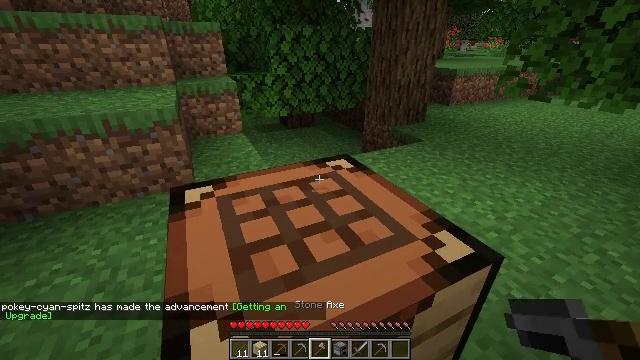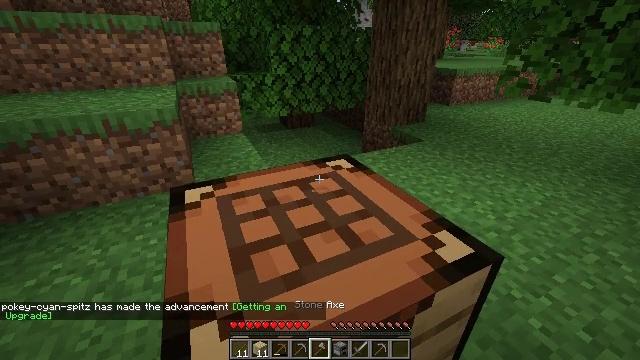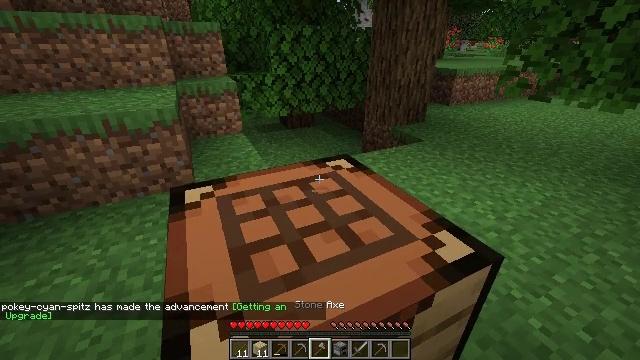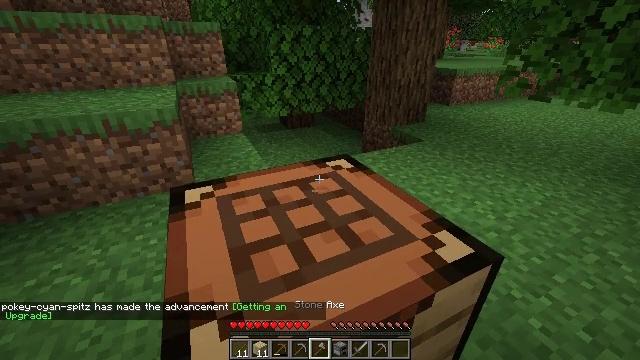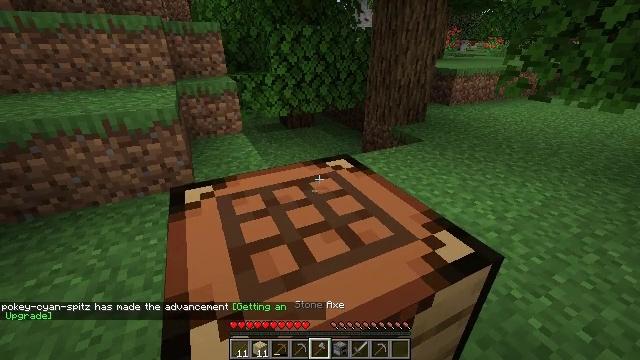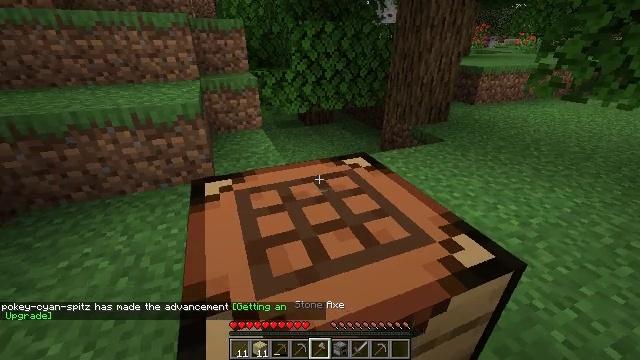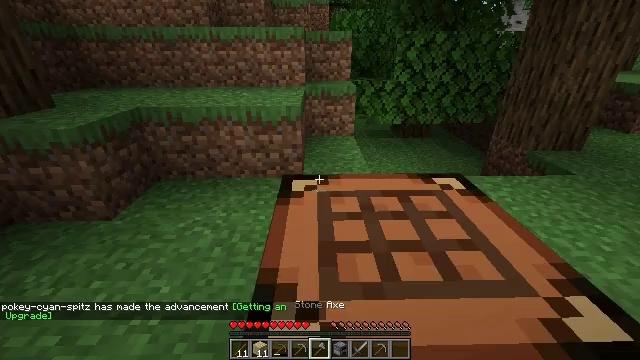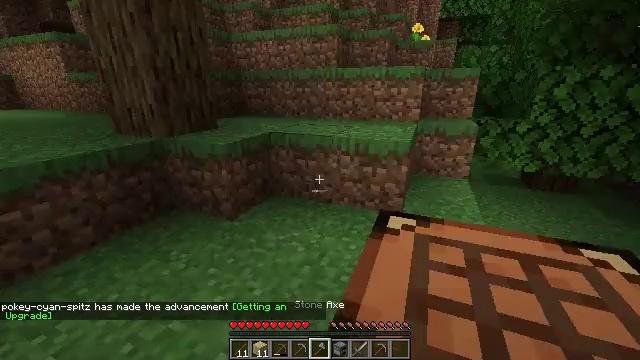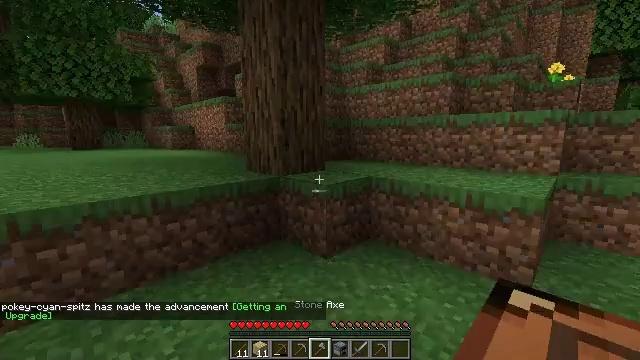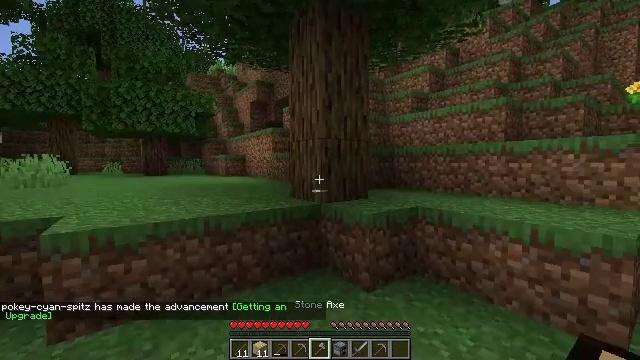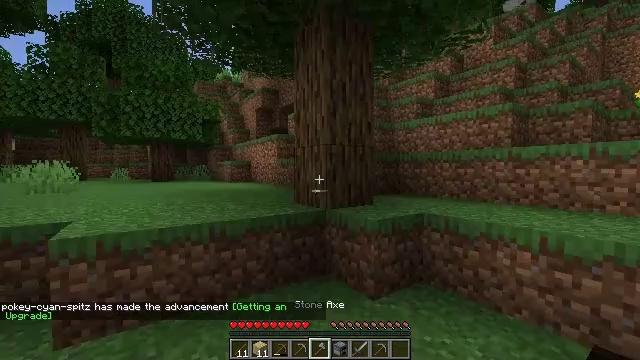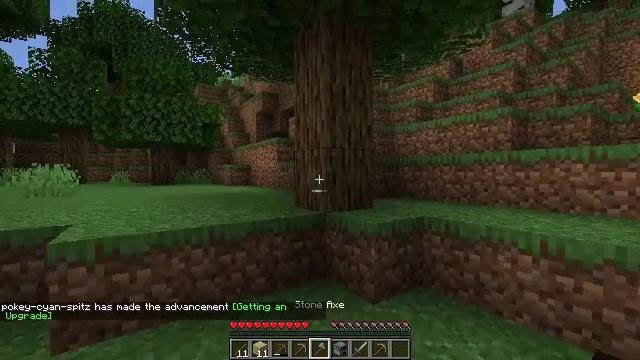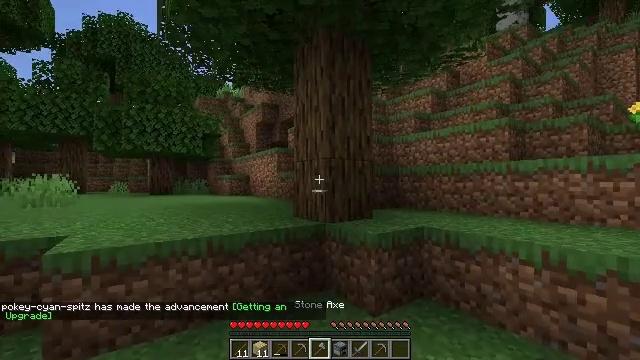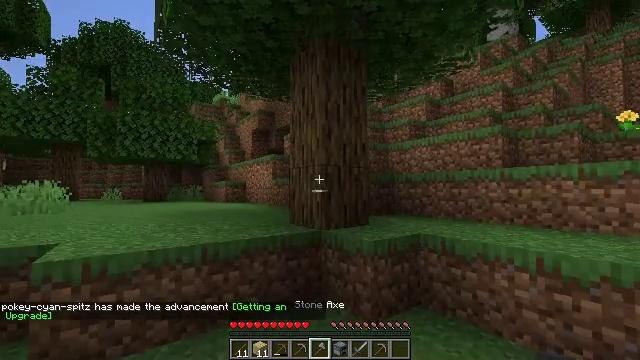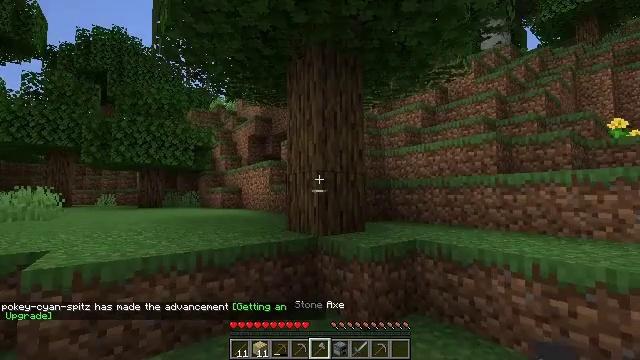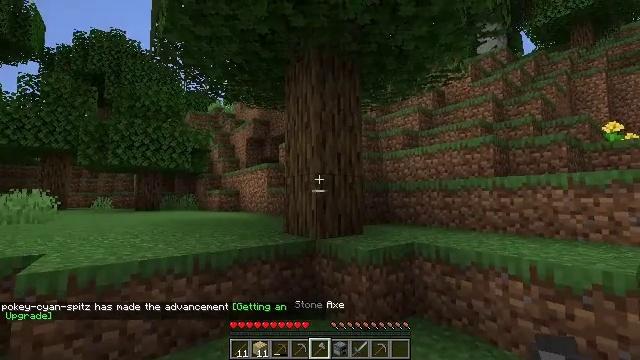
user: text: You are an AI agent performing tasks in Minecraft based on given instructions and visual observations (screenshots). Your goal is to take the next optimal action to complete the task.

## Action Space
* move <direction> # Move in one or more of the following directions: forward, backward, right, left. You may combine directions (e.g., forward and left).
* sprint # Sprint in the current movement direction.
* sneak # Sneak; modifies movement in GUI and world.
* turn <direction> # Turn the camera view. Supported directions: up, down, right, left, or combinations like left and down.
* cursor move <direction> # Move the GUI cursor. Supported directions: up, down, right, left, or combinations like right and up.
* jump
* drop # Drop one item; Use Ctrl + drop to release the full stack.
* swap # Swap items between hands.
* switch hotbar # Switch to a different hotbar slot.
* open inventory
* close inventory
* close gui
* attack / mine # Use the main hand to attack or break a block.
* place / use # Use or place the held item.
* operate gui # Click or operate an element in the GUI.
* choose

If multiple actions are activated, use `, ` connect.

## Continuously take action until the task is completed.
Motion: motion action
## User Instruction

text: Attack the crafting table to break it.
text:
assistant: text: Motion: no_op
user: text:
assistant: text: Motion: no_op
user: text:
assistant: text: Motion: no_op
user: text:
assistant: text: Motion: no_op
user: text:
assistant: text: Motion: no_op
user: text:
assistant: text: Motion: no_op
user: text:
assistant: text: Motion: turn left
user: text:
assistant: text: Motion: turn left and up
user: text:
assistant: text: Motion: turn left and up
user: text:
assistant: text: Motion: turn left and up
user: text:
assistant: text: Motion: turn left and up
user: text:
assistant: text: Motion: turn left and up
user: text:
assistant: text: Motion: no_op
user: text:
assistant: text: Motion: turn up
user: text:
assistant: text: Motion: turn up
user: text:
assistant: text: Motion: turn up
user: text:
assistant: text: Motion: no_op
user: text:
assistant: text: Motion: no_op
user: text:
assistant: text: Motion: no_op
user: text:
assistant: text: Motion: turn right and down
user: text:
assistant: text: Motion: turn right and down
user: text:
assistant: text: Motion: turn right and down
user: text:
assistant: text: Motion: turn right and down
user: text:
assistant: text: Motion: turn right and down
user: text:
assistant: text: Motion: turn right and down
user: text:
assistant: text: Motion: turn right and down
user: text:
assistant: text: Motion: turn right and down
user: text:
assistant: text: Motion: turn right and down
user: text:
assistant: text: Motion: no_op
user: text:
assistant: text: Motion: no_op